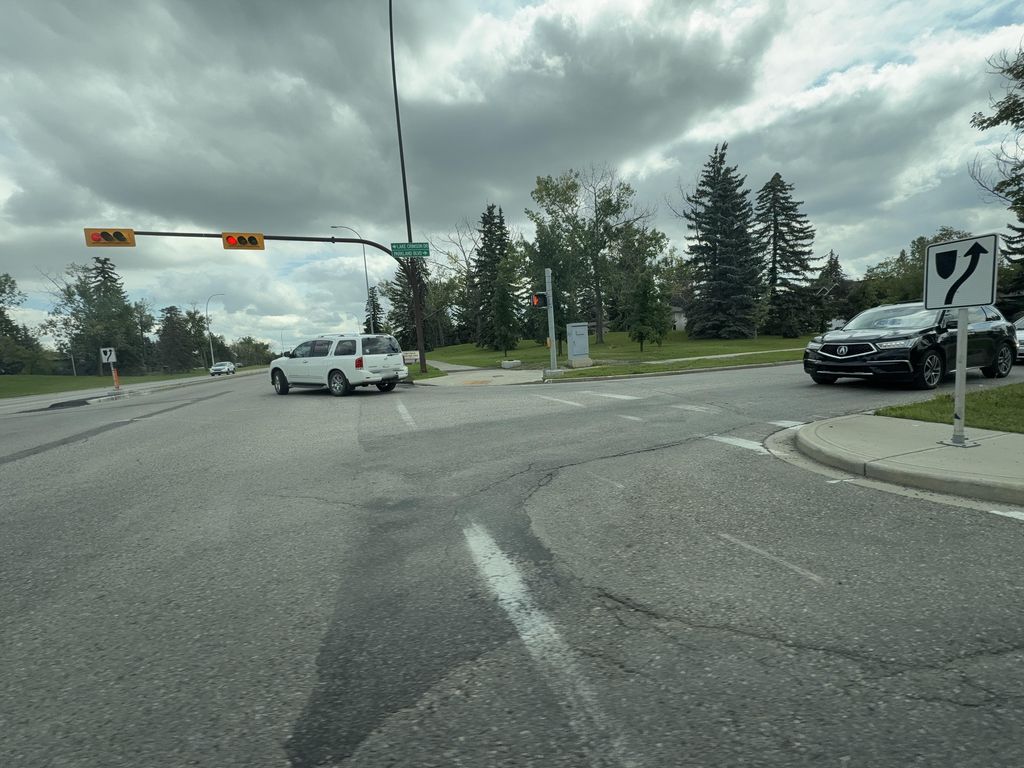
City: calgary